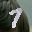
Label: 7